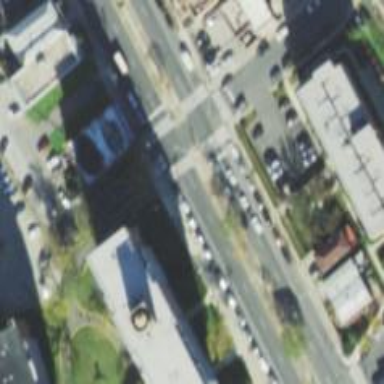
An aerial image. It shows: Footway that serves as traffic island.